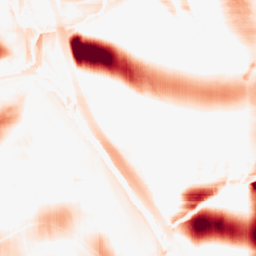
Category: morphological
Decomposition family: morphological_square
Decomposition parameters: operation: opening
size: 50
Upsampling method: bspline
Upsampling parameters: scale: 2
Upsampling scale: 2